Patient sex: F
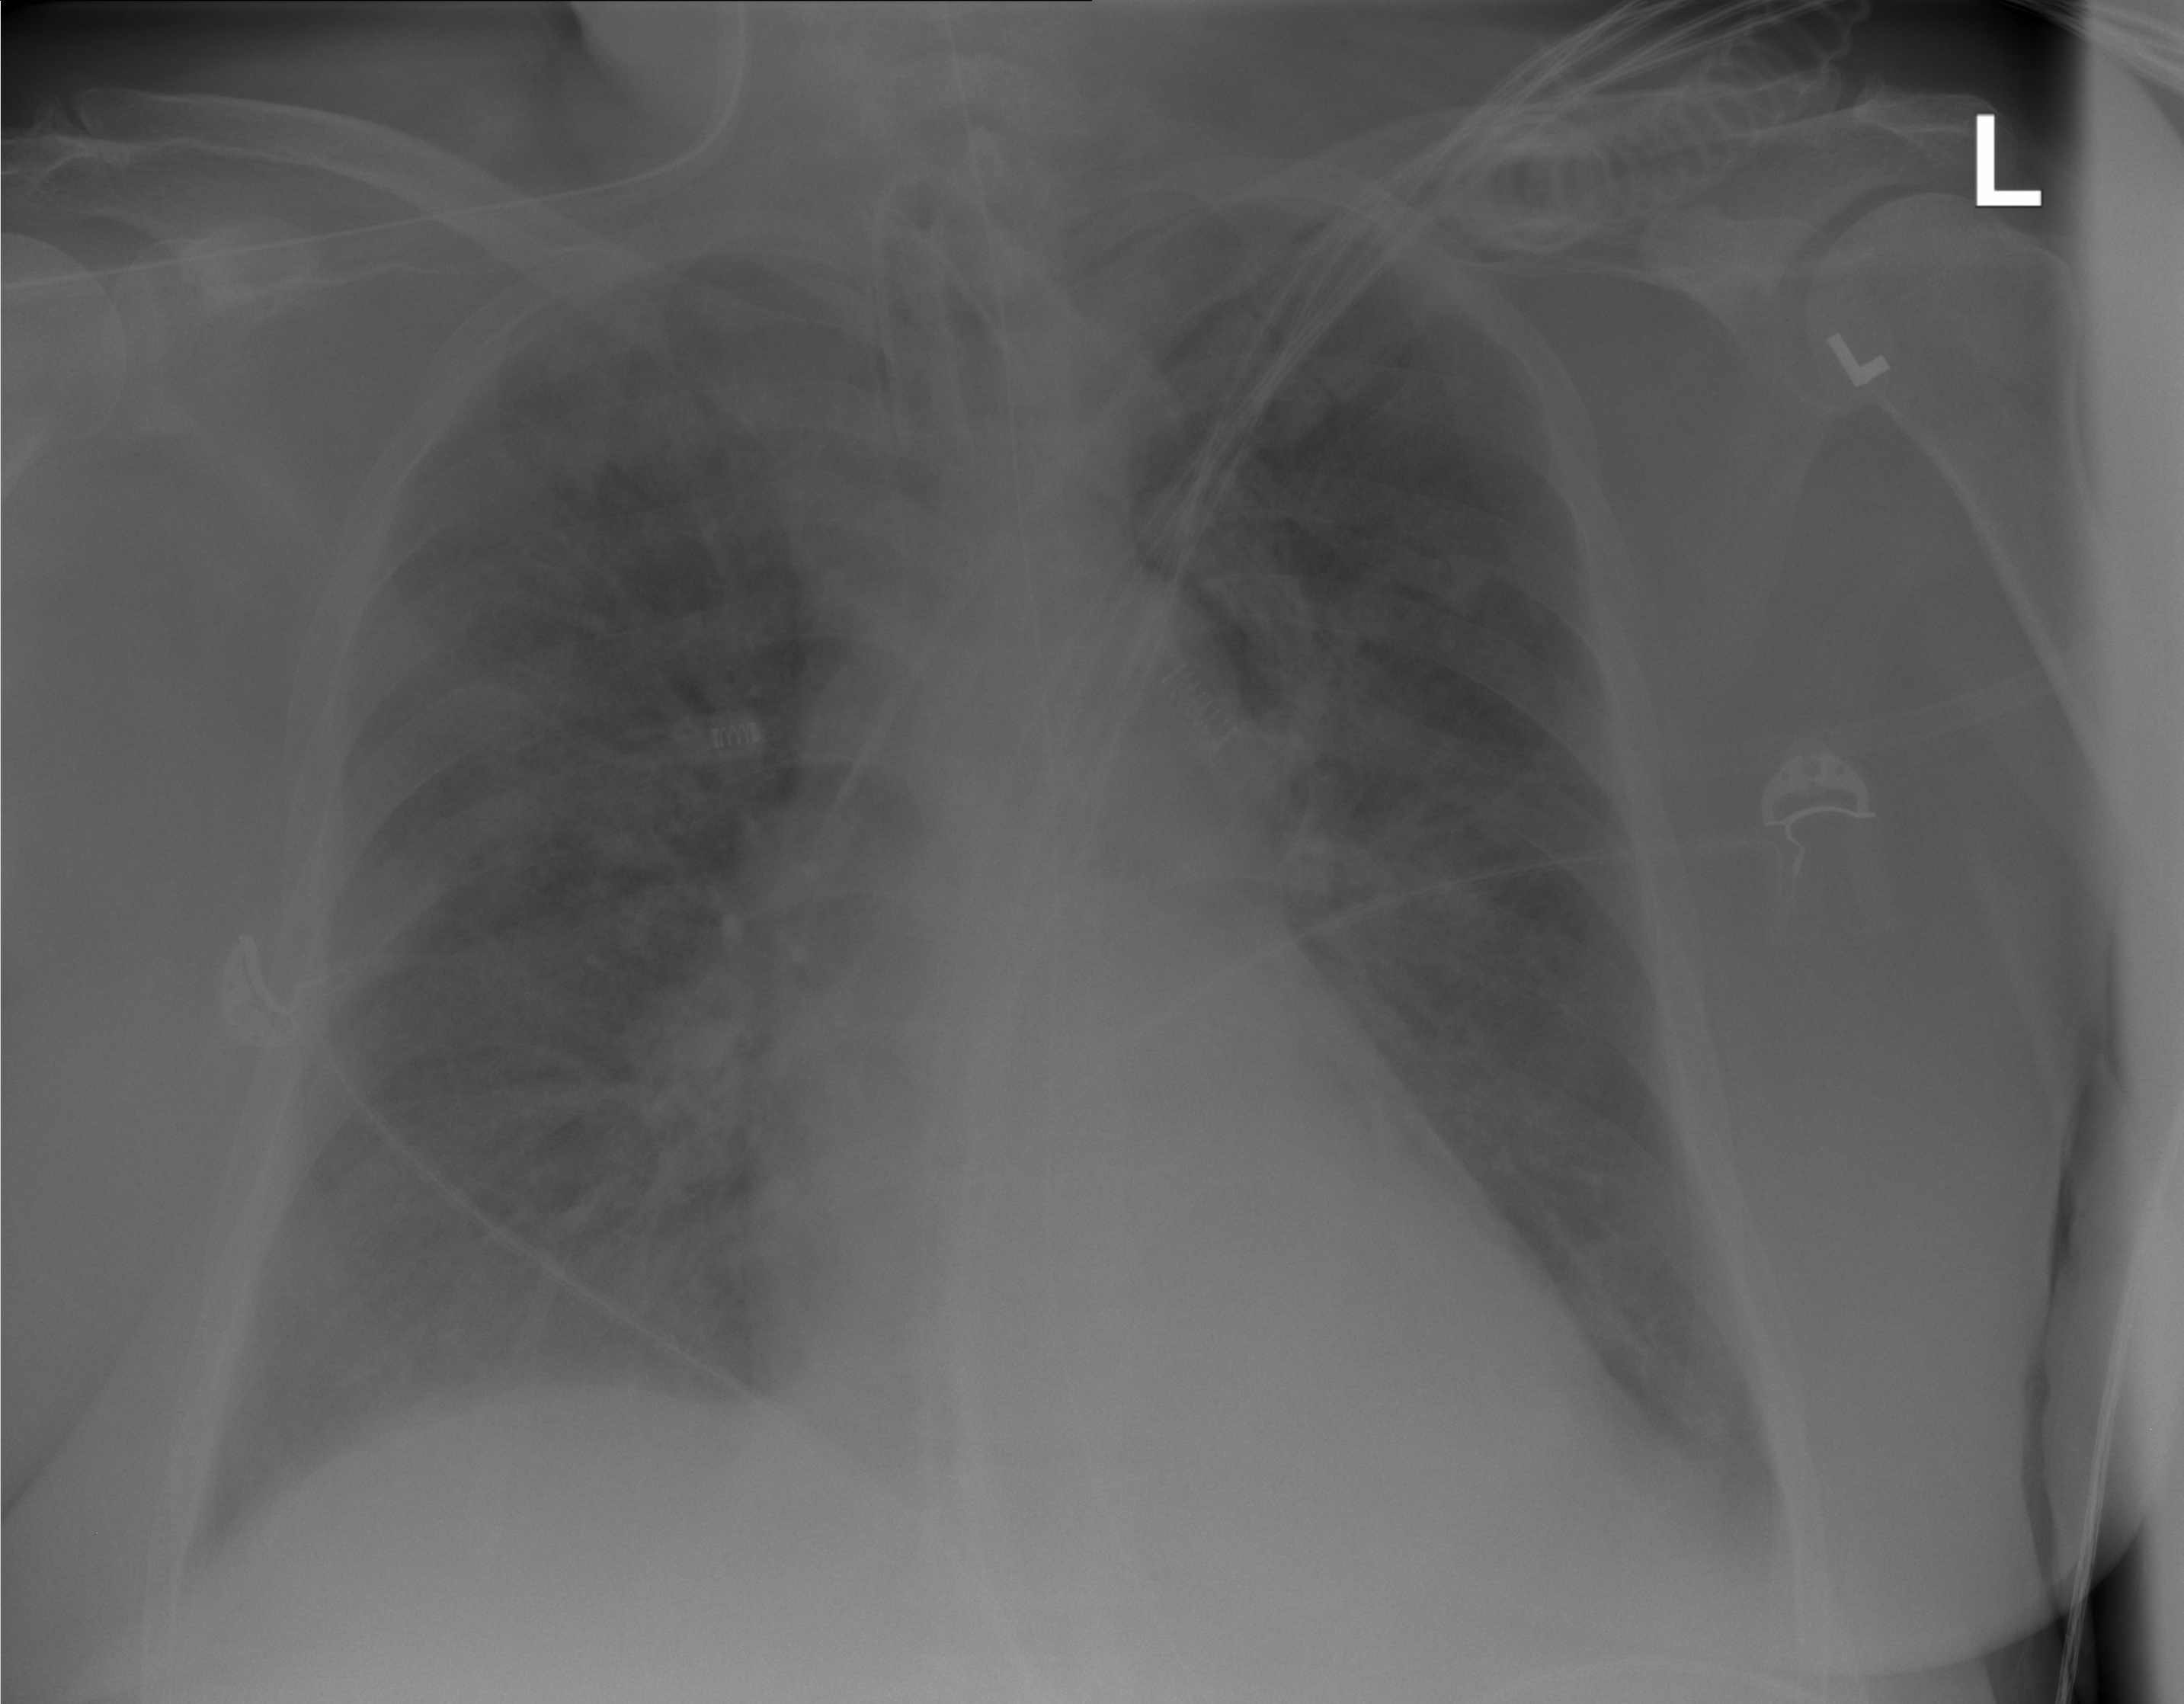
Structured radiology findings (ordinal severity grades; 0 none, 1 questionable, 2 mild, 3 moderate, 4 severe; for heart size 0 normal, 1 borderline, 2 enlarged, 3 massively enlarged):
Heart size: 2
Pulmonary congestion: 3
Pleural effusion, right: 2
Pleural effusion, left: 3
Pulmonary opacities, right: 3
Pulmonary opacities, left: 3
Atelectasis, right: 3
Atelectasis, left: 3